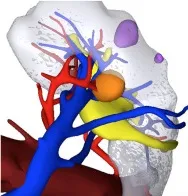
Hyperaccuracy three-dimensional (HA3D) virtual model of the two renal masses in a patient with a horseshoe kidney (HSK). The snapshots (A-E) show the anatomical relationships of the two renal masses (colored orange) with the extra- and intra-renal vascular (veins, in blue; arteries, in red) and urinary structures (in yellow). Simple renal cysts are colored violet. A linked video clip is available scanning the QR code on the right side of the image. For apple users: open the Camera app from your devices. Hold your device so that the QR code appears in the Camera app's viewfinder. Your device recognizes the QR code and shows a notification. Tap the notification to open the link associated with the QR code. For Android users: download a QR code scanner app and follow the above instructions.
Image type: radiology (ct)